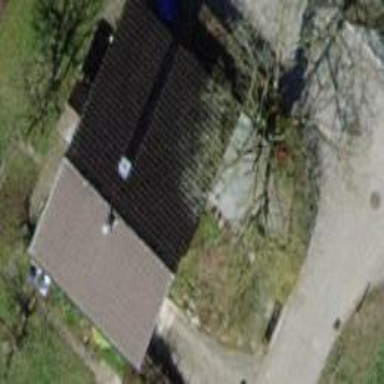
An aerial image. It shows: Detached building with gabled roof.